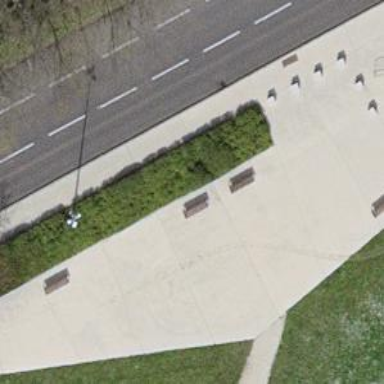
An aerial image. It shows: Footway made of concrete plates.